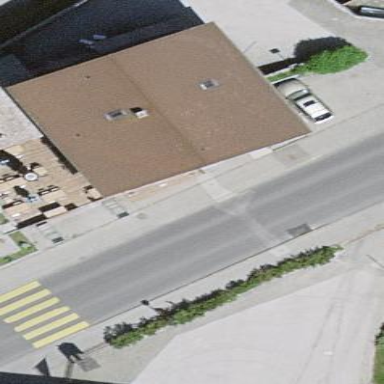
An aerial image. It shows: Building that houses restaurant with hotel nearby.